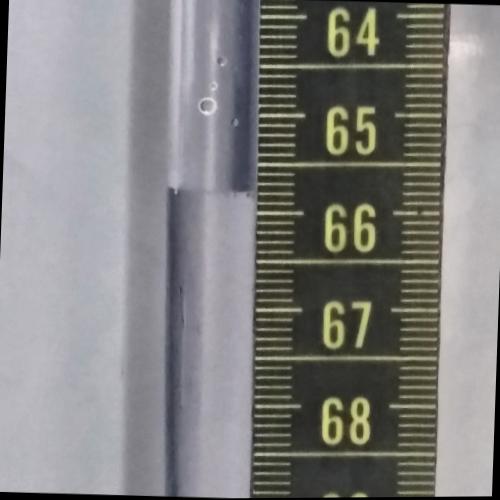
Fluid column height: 65.8 cm